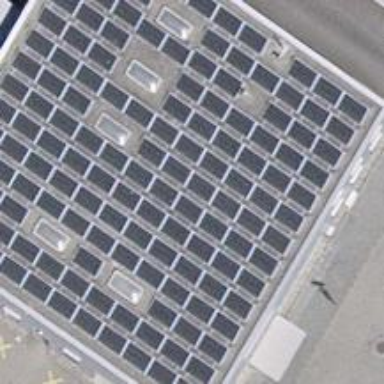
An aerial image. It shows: Solar power generator using photovoltaic method with solar photovoltaic panel types.